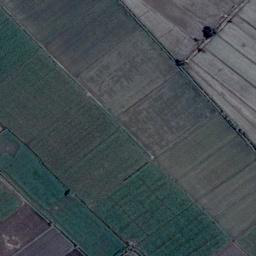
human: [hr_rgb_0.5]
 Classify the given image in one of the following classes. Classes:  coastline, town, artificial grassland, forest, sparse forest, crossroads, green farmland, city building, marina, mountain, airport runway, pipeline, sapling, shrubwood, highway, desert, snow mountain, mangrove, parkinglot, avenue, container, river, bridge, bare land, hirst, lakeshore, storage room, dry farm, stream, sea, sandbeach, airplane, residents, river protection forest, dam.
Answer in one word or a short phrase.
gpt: green farmland